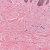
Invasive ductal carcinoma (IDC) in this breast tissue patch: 0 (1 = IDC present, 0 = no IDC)